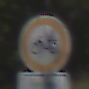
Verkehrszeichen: VerbotMofas
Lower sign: HinweisDurchVerbaleAngabe4
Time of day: Midday
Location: Outdoor (Nature)
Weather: Clear
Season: NotSpecified
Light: Natural